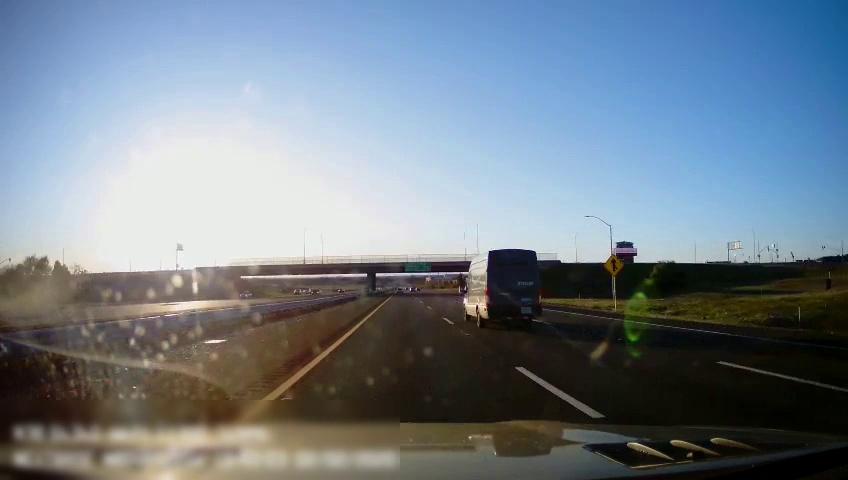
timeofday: Day
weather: Sunny
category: Drivable Space
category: Drivable Space
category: Vehicles | Truck
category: Vehicles | Car
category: Lanes | Current Lane
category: Lanes | Current Lane
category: Lanes | Alternate Lane
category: Lanes | Alternate Lane
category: Traffic | Signs
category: Traffic | Signs